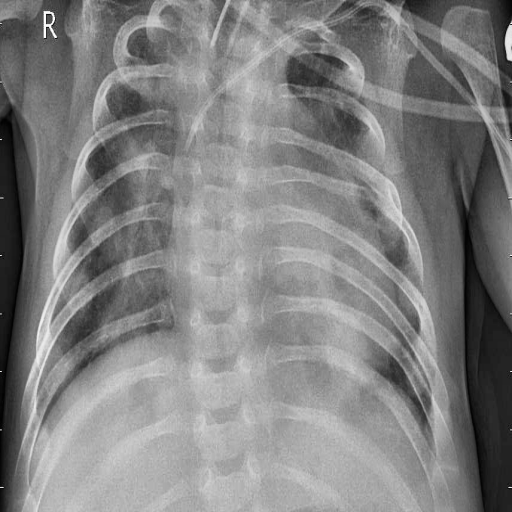
Finding: PNEUMONIA